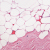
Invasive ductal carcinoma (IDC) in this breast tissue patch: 0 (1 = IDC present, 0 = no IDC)